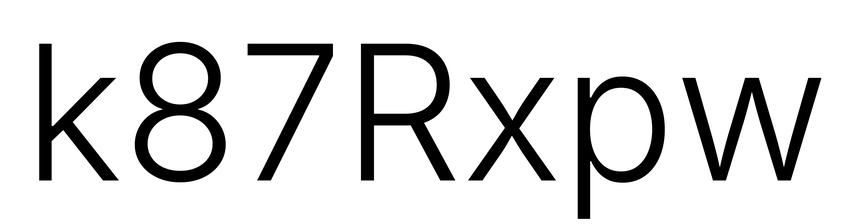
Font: Inter_Light